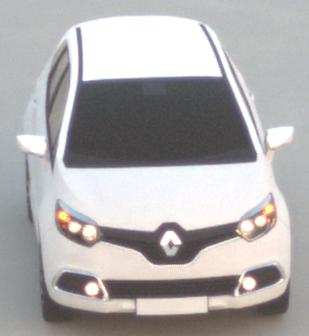
Make: Renault
Model: Captur ENERGY TCe 90
Detailed model: Captur (I)
Model produced from: 2013/06
Model produced until: 2015/05
Doors: 5
Color: white
Road condition: dry road
Daytime: dawn
Contrast: low contrast